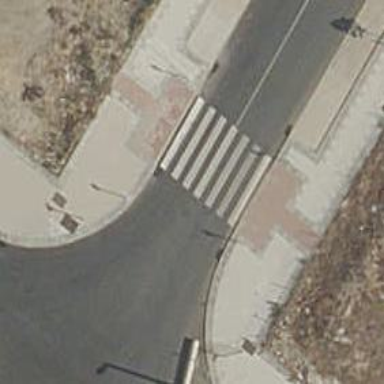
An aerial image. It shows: Uncontrolled zebra crossing on the road.